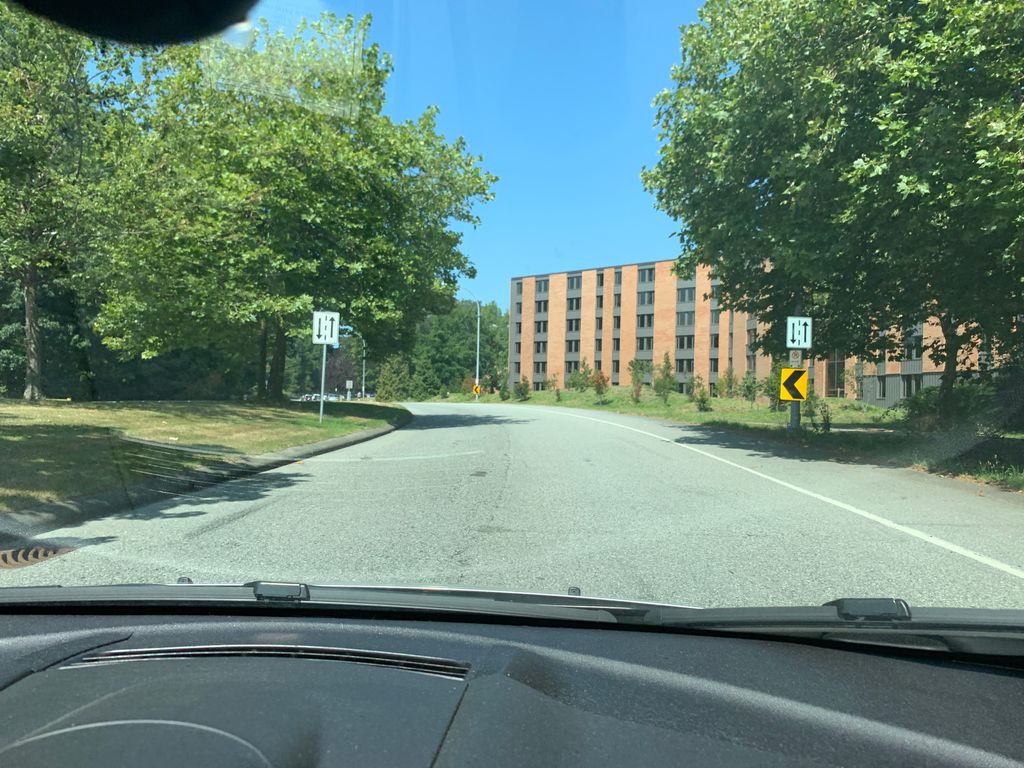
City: vancouver